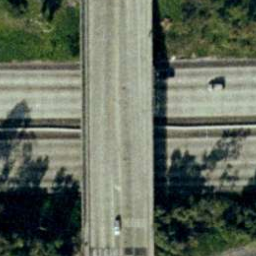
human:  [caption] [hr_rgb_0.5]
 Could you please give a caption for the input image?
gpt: An overpass with a road go across another two roads vertically .

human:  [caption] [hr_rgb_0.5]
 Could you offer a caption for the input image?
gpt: A road go across another two vertically with some cars on the roads .

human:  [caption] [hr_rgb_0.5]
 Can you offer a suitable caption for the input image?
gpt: An overpass with a road go across another two vertically with some cars on the roads .

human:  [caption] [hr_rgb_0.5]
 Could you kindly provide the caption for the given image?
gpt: An overpass with a road go across another two vertically with some plants surounded the roads .

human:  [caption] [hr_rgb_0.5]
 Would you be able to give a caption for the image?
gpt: A road go across another two vertically with some cars on the roads and surrounded by plants .